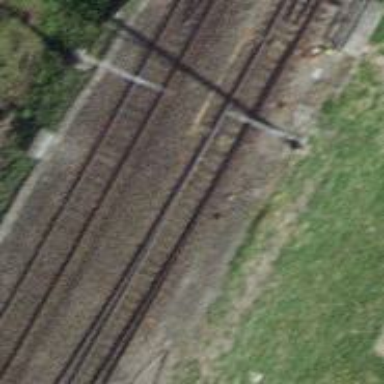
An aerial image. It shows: Railway switch.